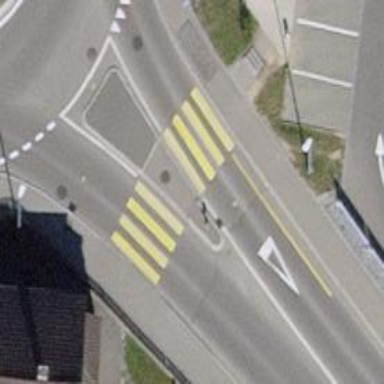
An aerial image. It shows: Uncontrolled crossing with zebra marking and island.